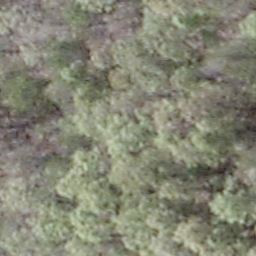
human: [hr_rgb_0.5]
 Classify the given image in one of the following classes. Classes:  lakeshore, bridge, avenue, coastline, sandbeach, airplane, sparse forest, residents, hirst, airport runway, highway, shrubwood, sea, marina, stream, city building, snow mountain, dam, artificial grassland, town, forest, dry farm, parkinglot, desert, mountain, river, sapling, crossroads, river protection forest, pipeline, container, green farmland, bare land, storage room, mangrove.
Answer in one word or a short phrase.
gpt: shrubwood